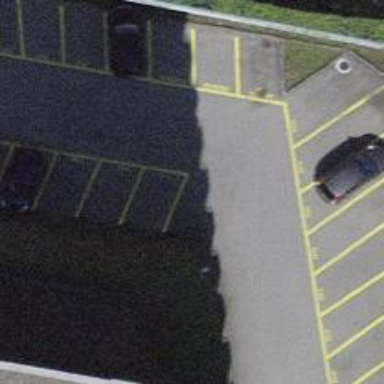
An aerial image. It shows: Parking aisle designated as service road.